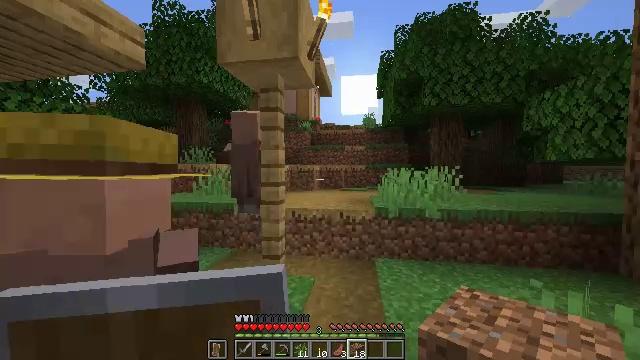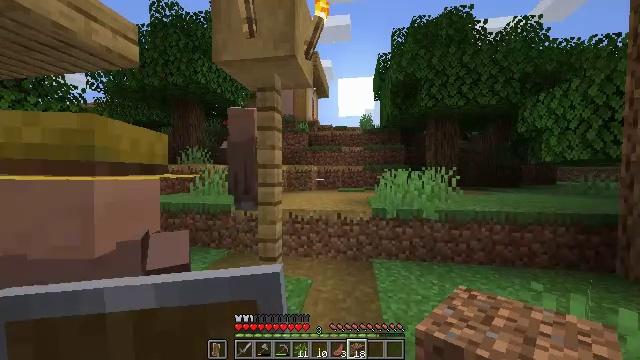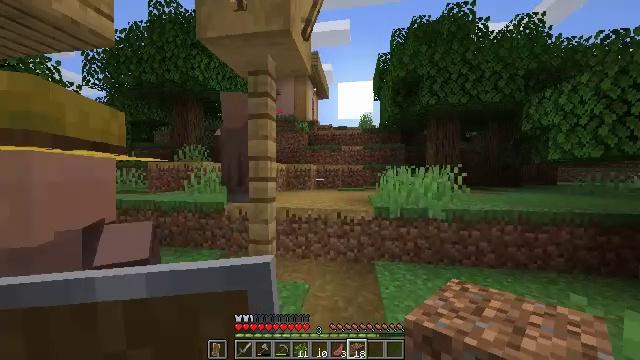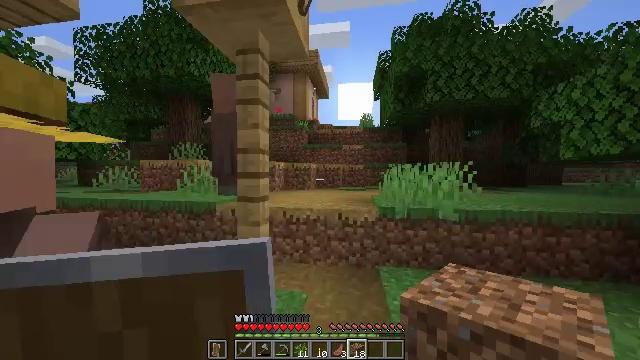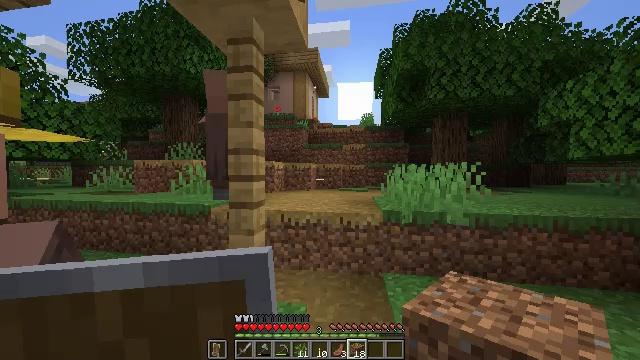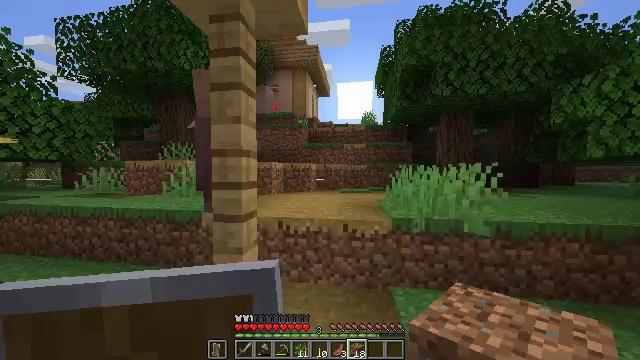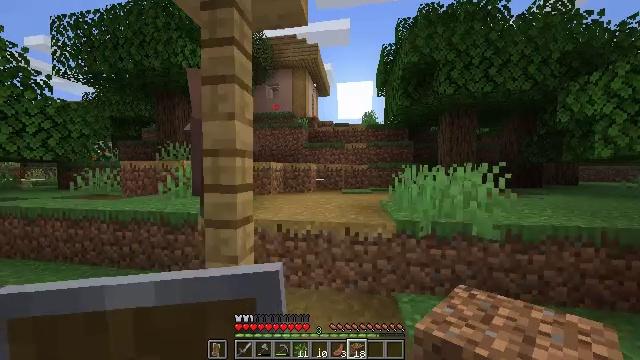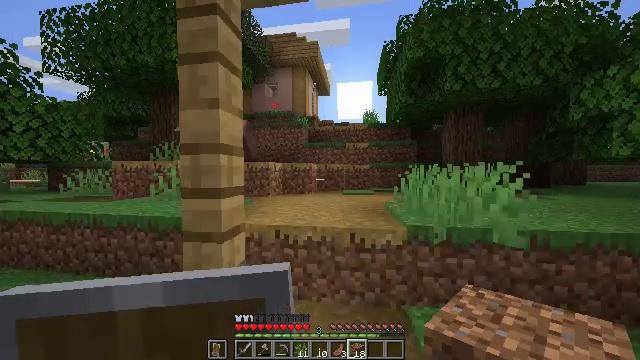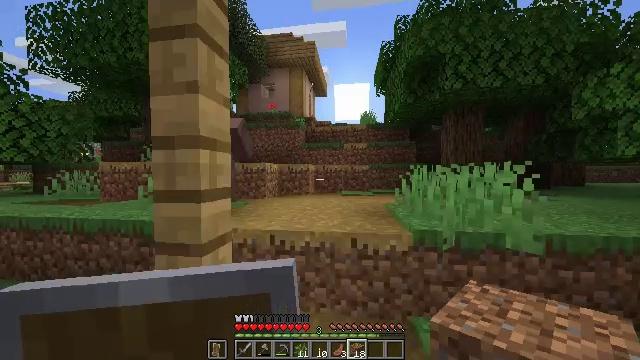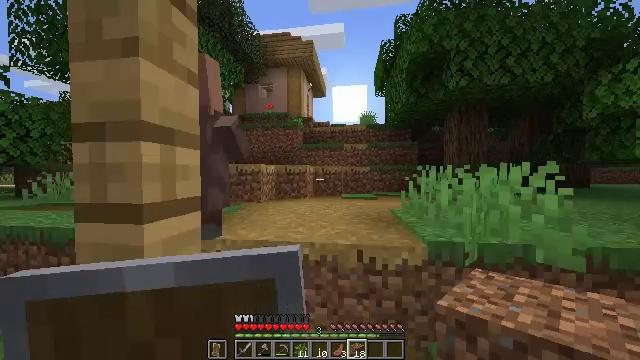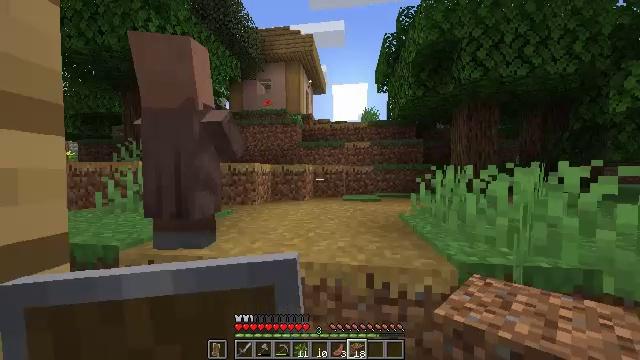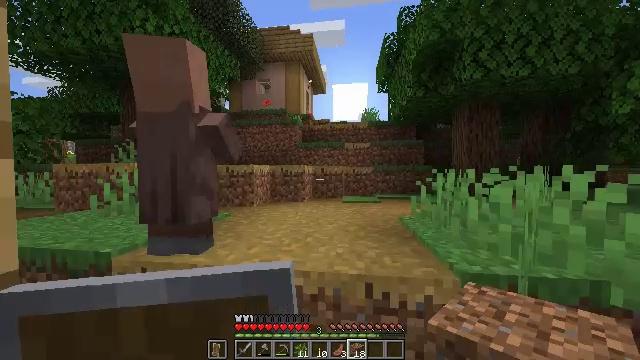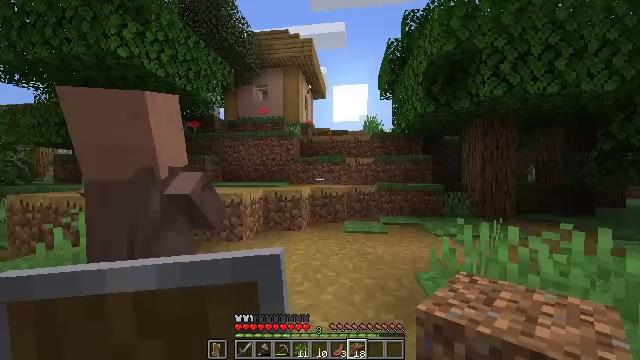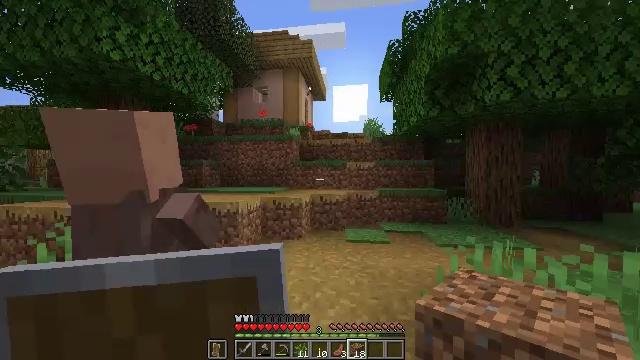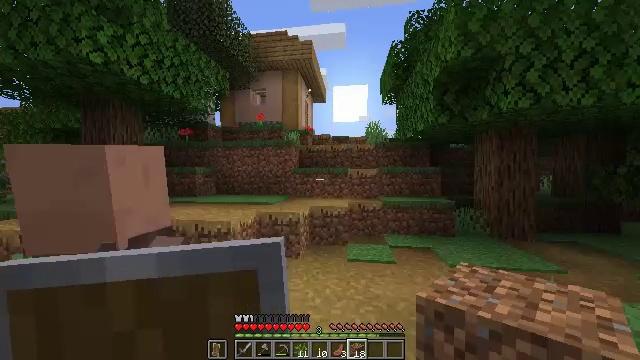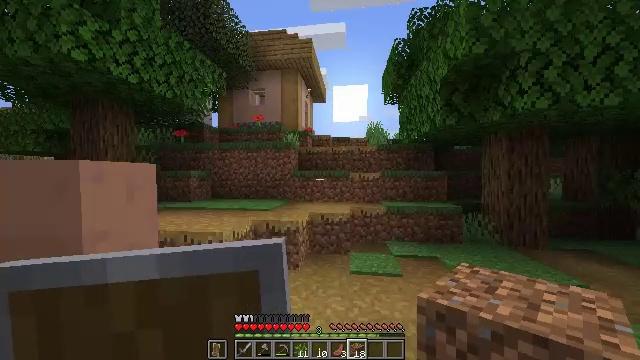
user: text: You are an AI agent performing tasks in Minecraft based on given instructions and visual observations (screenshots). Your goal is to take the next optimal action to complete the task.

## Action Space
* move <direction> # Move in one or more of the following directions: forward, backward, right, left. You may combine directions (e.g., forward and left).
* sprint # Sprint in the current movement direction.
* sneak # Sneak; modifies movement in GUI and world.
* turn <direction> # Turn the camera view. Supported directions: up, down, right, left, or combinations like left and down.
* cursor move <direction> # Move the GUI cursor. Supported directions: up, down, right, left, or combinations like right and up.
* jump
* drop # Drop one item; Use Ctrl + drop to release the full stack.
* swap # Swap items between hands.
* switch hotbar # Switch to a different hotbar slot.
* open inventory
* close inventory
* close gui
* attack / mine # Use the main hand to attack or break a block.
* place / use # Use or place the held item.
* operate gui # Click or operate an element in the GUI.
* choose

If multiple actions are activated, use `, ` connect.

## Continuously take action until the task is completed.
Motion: motion action
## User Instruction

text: Gather the smithing table into your inventory.
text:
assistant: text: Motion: move forward
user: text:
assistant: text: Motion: move forward
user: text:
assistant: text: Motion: move forward
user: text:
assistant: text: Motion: move forward
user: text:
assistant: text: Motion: move forward
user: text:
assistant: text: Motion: move forward
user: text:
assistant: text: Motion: move forward
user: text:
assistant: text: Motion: move forward
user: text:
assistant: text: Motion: move forward
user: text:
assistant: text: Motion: move forward
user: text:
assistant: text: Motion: move forward, jump
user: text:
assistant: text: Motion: move forward, jump
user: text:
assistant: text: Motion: move forward, jump
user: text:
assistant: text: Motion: move forward
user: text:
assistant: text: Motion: move forward
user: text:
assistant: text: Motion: move forward
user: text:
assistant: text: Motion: move forward
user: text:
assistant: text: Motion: move forward
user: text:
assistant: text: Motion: move forward
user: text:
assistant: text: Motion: move forward
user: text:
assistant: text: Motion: move forward, turn left and down
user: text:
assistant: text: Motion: move forward, turn down
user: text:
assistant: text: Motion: move forward, turn down
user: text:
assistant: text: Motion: move forward
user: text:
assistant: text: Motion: move forward
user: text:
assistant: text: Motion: move forward
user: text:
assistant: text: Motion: move forward, turn right
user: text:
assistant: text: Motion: move forward, jump
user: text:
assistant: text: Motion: move forward, jump
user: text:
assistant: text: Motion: move forward, jump